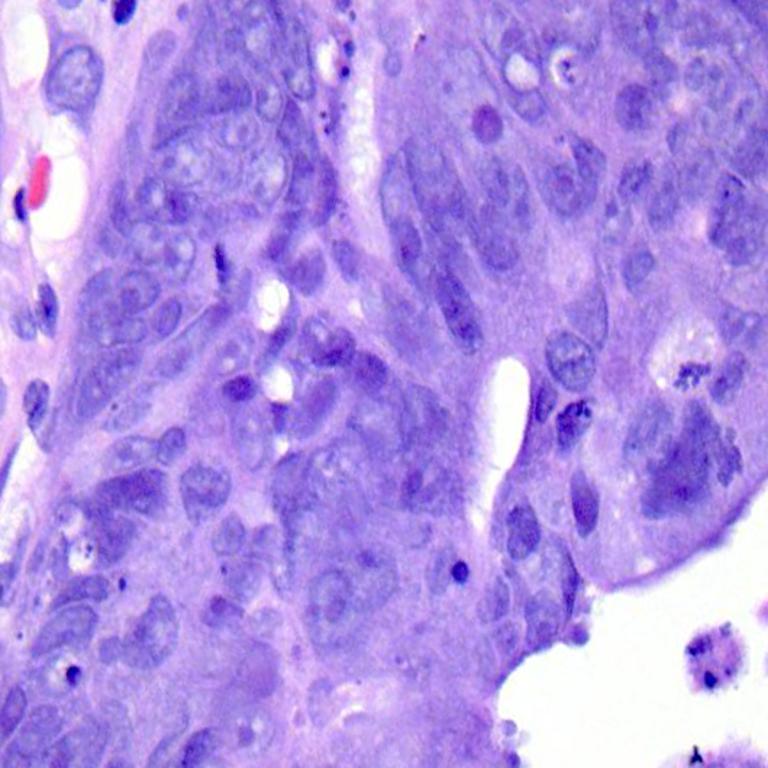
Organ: colon
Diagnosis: adenocarcinomas